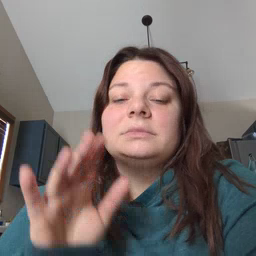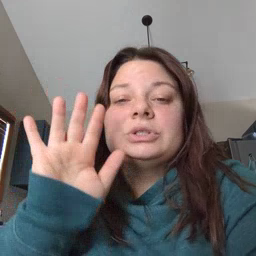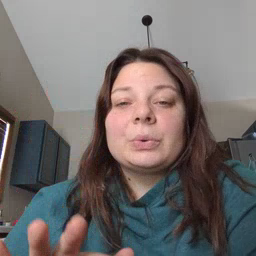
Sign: snow